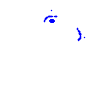
Particle: kaon